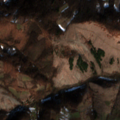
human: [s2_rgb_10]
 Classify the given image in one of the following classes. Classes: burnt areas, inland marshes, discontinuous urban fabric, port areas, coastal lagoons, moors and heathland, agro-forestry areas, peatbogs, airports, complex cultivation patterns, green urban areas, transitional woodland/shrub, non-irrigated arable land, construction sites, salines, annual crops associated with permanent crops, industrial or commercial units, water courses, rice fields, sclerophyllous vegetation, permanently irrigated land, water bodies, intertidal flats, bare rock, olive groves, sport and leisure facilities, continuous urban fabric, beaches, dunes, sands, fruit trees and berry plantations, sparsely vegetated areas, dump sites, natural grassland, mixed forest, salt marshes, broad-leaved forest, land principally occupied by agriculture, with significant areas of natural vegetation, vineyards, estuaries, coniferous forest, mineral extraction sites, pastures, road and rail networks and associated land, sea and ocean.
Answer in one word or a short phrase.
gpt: complex cultivation patterns, land principally occupied by agriculture, with significant areas of natural vegetation, broad-leaved forest, natural grassland, transitional woodland/shrub